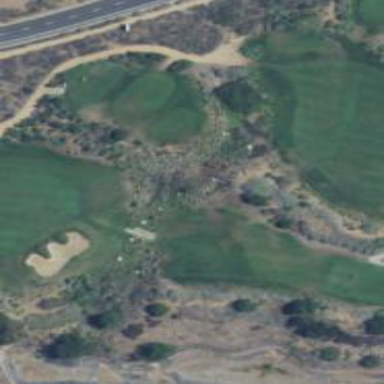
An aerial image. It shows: Path for golf carts.